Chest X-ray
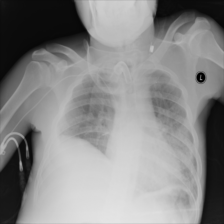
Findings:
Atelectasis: negative
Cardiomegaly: negative
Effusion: negative
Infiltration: positive
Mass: negative
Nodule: negative
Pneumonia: negative
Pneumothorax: negative
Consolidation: negative
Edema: negative
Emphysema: negative
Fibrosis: negative
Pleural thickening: negative
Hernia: negative